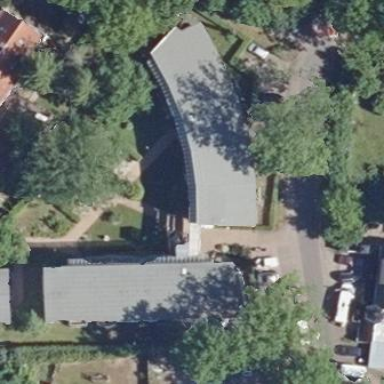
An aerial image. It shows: Nursing home building.